Question: I'm trying to bring material text selection handles to my app. I got drawables from the SDK for middle/right/left handle (bitmaps) and text cursor (9-patch), and set:
'''
<item name="android:textSelectHandleLeft">@drawable/text_select_handle_left_mtrl_alpha</item>
<item name="android:textSelectHandleRight">@drawable/text_select_handle_right_mtrl_alpha</item>
<item name="android:textSelectHandle">@drawable/text_select_handle_middle_mtrl_alpha</item>
<item name="android:textCursorDrawable">@drawable/text_cursor_mtrl_alpha</item>
'''
It works as expected. However, in Lollipop these drawables are tinted with a particular color in XML using the 'android:tint' attribute, which I can't use on API<21. So I'm trying to set a color filter at runtime.

- Text cursor does not get tinted. I think this might be due to it being a 9 patch. How can a 9-patch drawable be filtered at runtime? I tried probably all of 'PorterDuff.Mode's.- Right/left handles are black, while middle handle is white.
I.e., non of them is green as I would like. Why?
As you can see above, I set up four 'ImageView' below my edit text, and they instead get tinted.
'''
private void setUpTextCursors() {
Drawable left = getResources().getDrawable(R.drawable.text_select_handle_left_mtrl_alpha);
Drawable right = getResources().getDrawable(R.drawable.text_select_handle_right_mtrl_alpha);
Drawable middle = getResources().getDrawable(R.drawable.text_select_handle_middle_mtrl_alpha);
Drawable cursor = getResources().getDrawable(R.drawable.text_cursor_mtrl_alpha);
ColorFilter cf = new PorterDuffColorFilter(mGreenColor, PorterDuff.Mode.SRC_IN);
/**
* tint my ImageViews, but no effect on edit text handles
*/
left.setColorFilter(cf);
right.setColorFilter(cf);
middle.setColorFilter(cf);
/**
* no effect whatsoever
*/
cursor.setColorFilter(cf);
}
'''
Looks like here we have both a 9-patch tinting issue - since filter fails even on test ImageViews - and an issue related to the fact that none of the applied filters get considered by the text selection manager.
Relevant source code about that is from the 'TextView' <URL> which I found somehow. Spent some time on it but still can't tell why my filters are ignored.
---
To @pskink: let 'cursor' be the filtered drawable, I can have:
'''
<ImageView
android:id="@id/1"
android:src="@drawable/cursor_drawable" />
<ImageView
android:id="@id/2" />
'''
The first won't be tinted, but if I call 'imageView2.setBackground(cursor)', then it's tinted.
Also if I have
'''
<item name="android:textSelectHandle">@drawable/cursor_drawable</item>
'''
this affects the edit selection (because I override the default cursor) but it's not tinted, again.
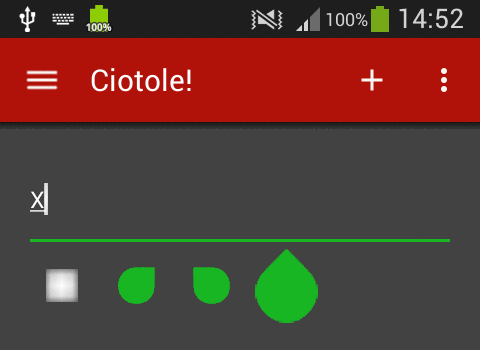
Answer: you need to override the default Resources used by your Activity:
'''
// your activity source file
Resources res;
@Override
public Resources getResources() {
if (res == null) {
res = new TintResources(super.getResources());
}
return res;
}
'''
the custom Resources class will override 'getDrawable()' method so you can intercept creating your Drawables and set up the color filter, for example:
'''
class TintResources extends Resources {
public TintResources(Resources resources) {
super(resources.getAssets(), resources.getDisplayMetrics(), resources.getConfiguration());
}
@Override
public Drawable getDrawable(int id) throws NotFoundException {
Drawable d = super.getDrawable(id);
if (id == R.drawable.text_cursor_material) {
// setup @drawable/text_cursor_material
d.setColorFilter(0xff00aa00, PorterDuff.Mode.SRC_IN);
}
return d;
}
}
'''
the same way you can setup other Drawables (@drawable/text_select_handle_*_material), note you need that not direct way since EditText doesn't have getter methods for accessing those Drawables